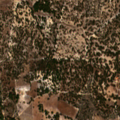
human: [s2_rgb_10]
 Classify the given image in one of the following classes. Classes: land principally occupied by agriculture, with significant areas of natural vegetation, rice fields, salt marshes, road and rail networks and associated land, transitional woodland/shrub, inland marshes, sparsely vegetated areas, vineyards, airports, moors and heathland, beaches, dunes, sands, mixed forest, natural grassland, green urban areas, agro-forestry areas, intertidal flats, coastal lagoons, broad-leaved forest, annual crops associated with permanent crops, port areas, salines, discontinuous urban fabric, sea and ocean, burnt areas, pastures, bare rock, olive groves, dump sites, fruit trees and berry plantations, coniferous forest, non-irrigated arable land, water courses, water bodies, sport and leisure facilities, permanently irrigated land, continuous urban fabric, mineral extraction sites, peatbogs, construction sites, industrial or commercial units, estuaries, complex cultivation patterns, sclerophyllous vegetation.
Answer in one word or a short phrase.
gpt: non-irrigated arable land, pastures, agro-forestry areas, mixed forest